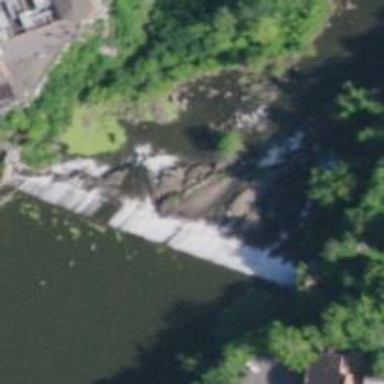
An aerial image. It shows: Dam across waterway.